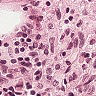
Metastatic tissue present: no